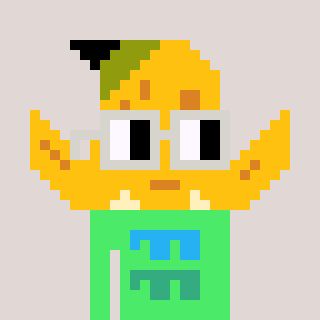
a pixel art character with square light gray glasses, a banana-shaped head and a teal-colored body on a warm background